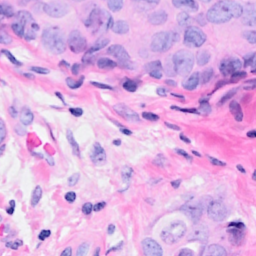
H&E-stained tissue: Breast